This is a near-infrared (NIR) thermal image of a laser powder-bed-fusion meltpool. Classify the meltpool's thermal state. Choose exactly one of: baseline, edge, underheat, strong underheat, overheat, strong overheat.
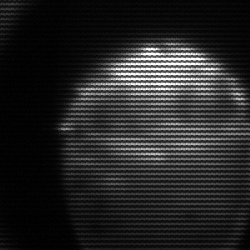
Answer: edge